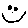
Label: smiley face